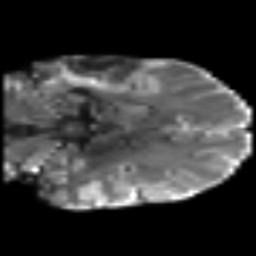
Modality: T2w
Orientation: coronal
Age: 43
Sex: male
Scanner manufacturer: siemens
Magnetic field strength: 3 T
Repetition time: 6.1 s
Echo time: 0.101 s